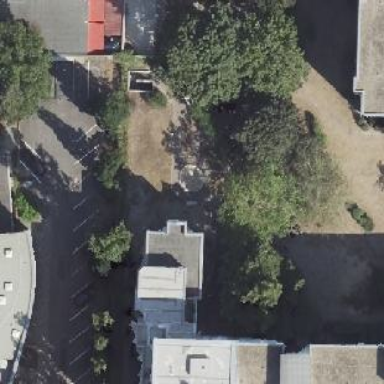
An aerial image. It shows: Parking area that includes garage.